Question: I have a table as shown in the image, where each comment has a publication date, with year, month, day and time, I would like to add the sentiment values by day.

this is how the table is composed
'serie <- data.frame(comments$created_time,sentiment2$positive-sentiment2$negative)'
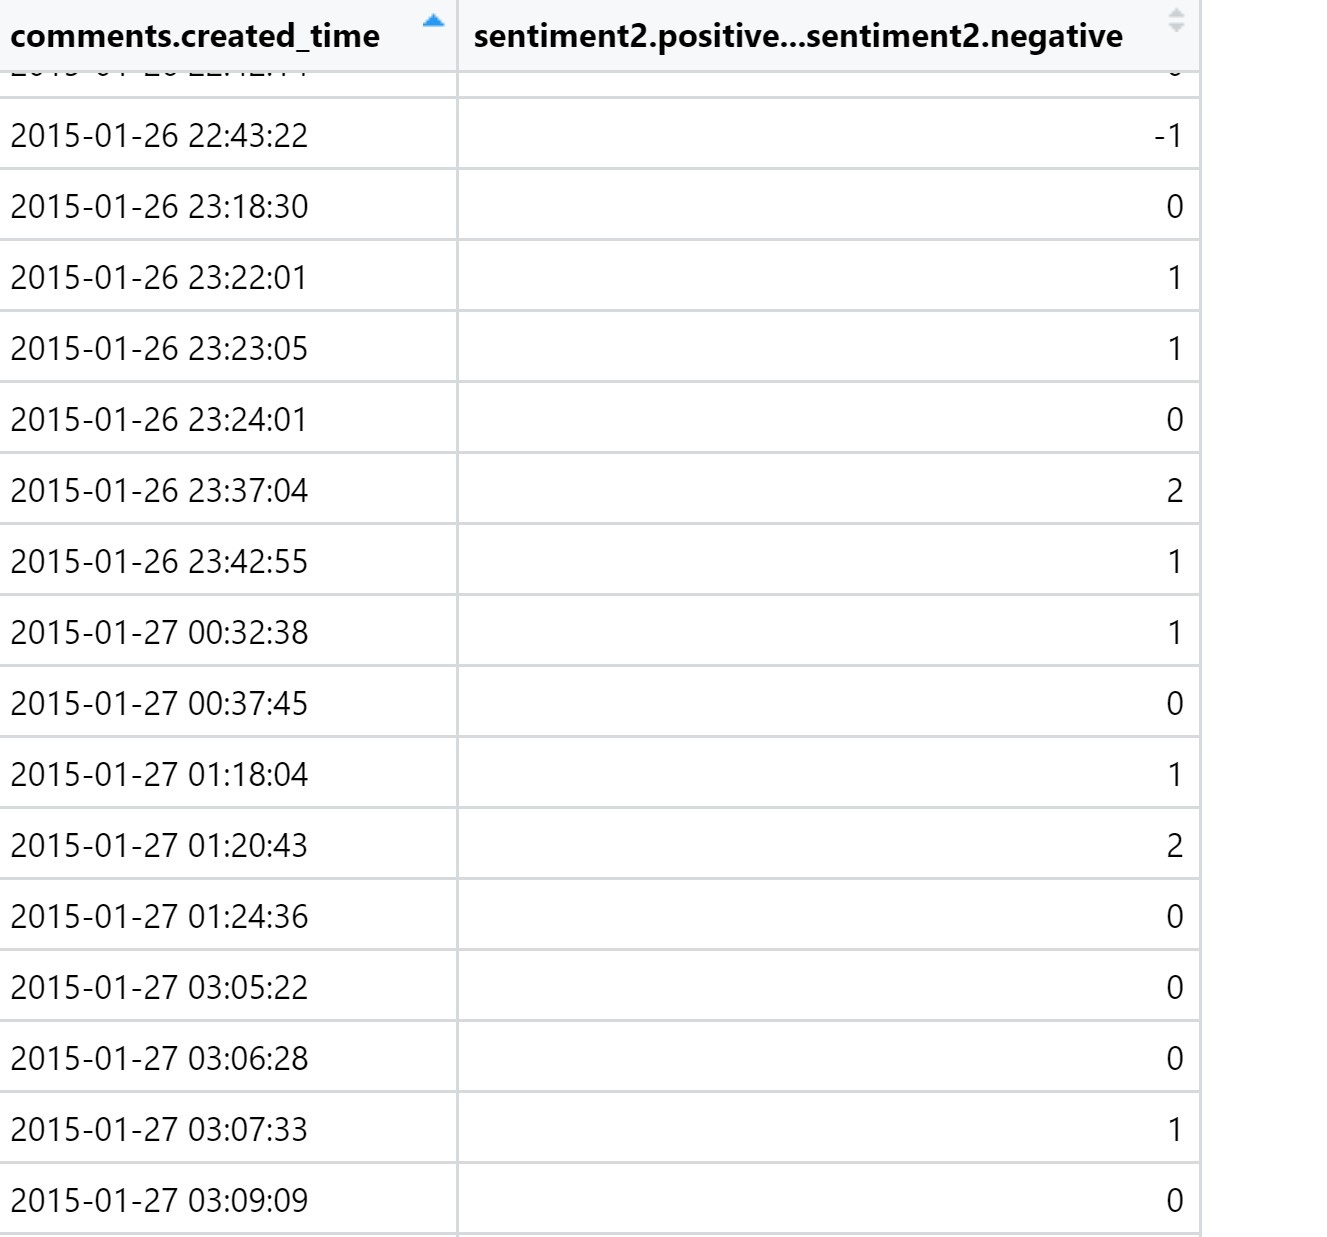
Answer: Using 'dplyr' you can do:
'''
library(dplyr)
df %>%
group_by(as.Date(comments.created_time)) %>%
summarize(total = sum(sentiment))
'''
Here is some sample data that will help others to troubleshoot and understand the data:
'''
df <- tibble(comments.created_time = c("2015-01-26 22:43:00",
"2015-01-26 22:44:00",
"2015-01-27 22:43:00",
"2015-01-27 22:44:00",
"2015-01-28 22:43:00",
"2015-01-28 22:44:00"),
sentiment = c(1,3,5,1,9,1))
'''
Using the sample data will yield:
'''
# A tibble: 3 x 2
'as.Date(comments.created_time)' total
<date> <dbl>
1 2015-01-26 4
2 2015-01-27 6
3 2015-01-28 10
'''